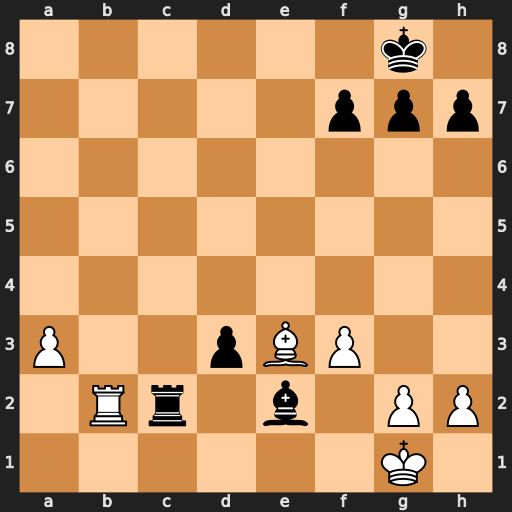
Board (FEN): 6k1/5ppp/8/8/8/P2pBP2/1Rr1b1PP/6K1
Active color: w
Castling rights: -
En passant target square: -
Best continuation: Rb8+ Rc8 Rxc8#